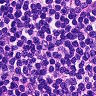
Metastatic tissue present: no